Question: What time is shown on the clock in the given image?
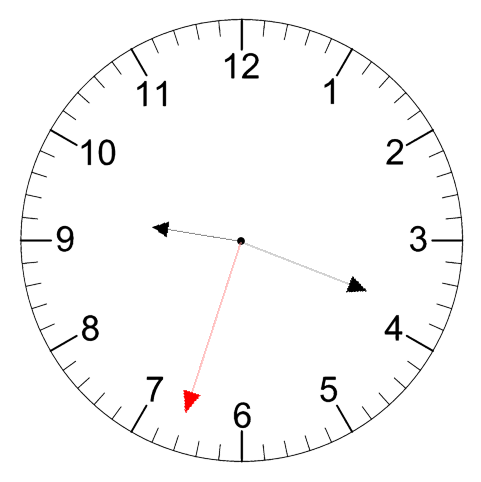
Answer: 09:18:33